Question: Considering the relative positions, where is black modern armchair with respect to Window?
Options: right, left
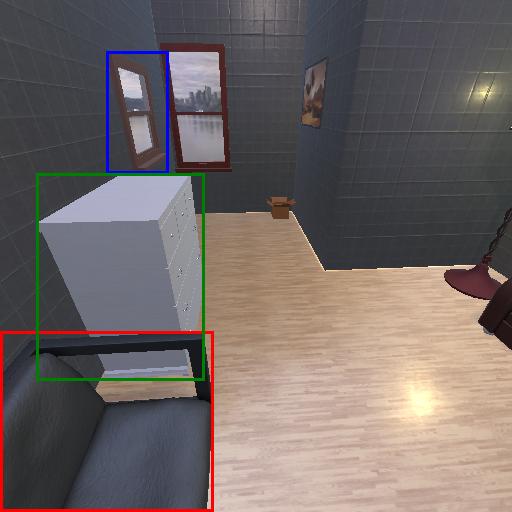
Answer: right